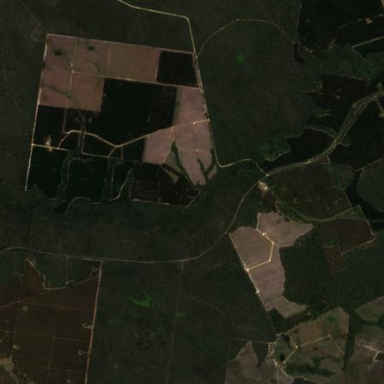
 classified as Natural Features Reserve."